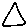
Label: triangle